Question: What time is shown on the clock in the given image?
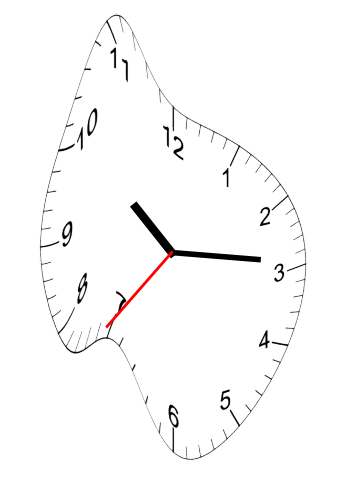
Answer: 10:14:36